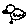
Label: bird